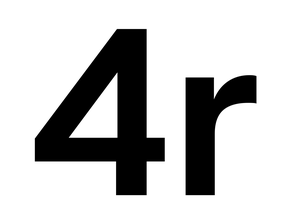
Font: InstrumentSans_SemiBold